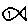
Label: fish